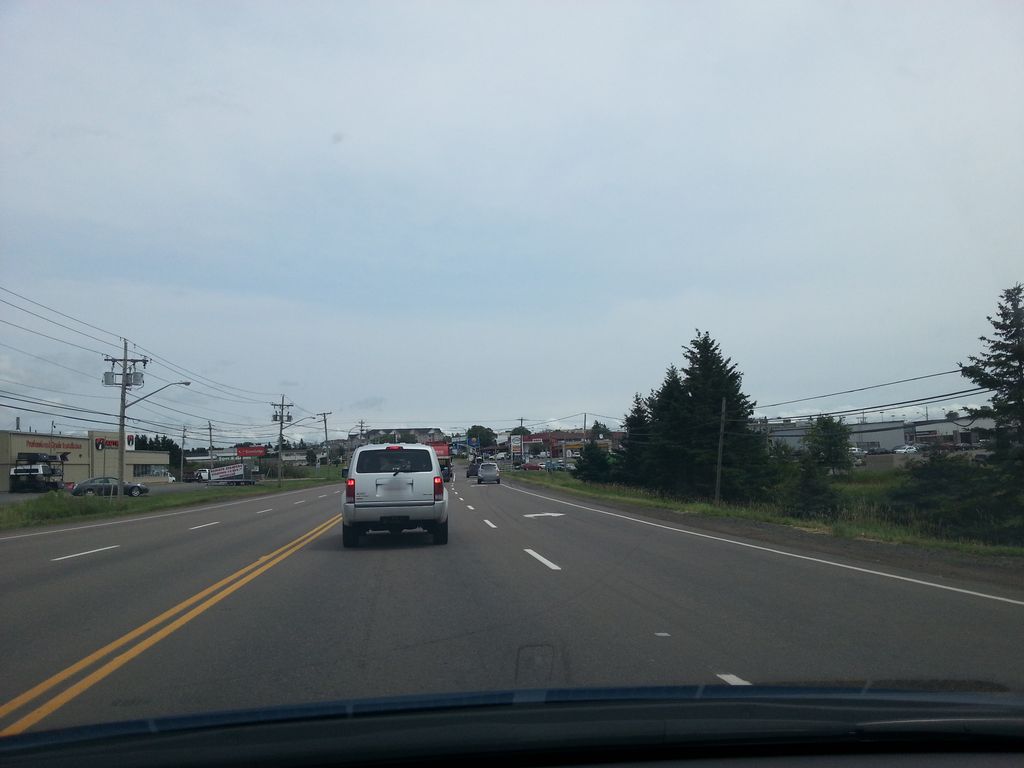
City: charlottetown